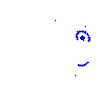
Particle: pion